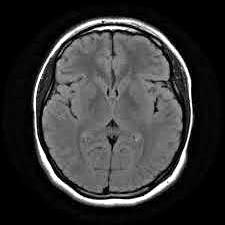
Label: notumor